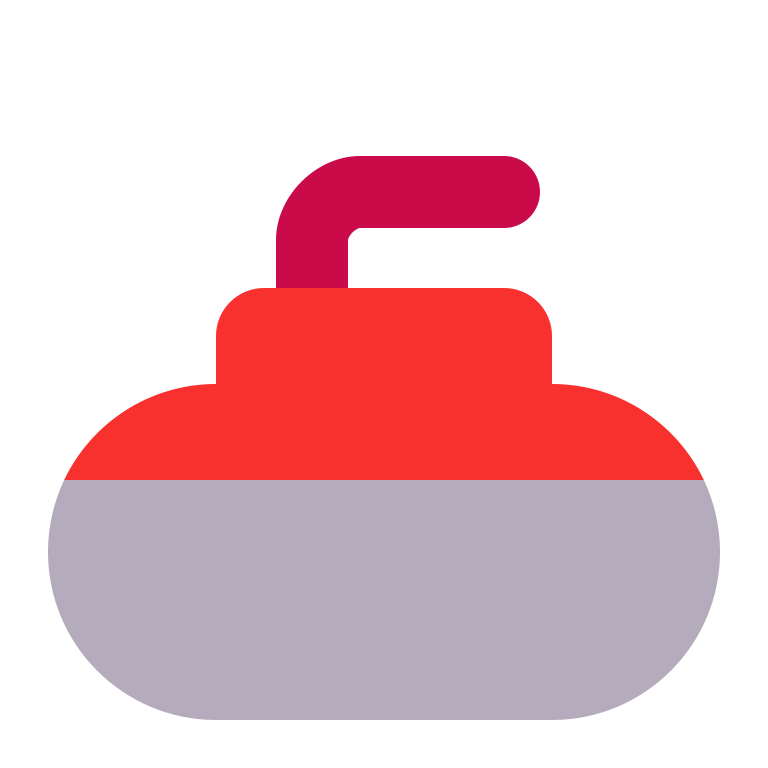
curling stone flat